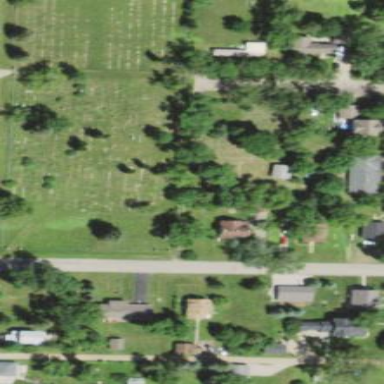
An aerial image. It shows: Cemetery.